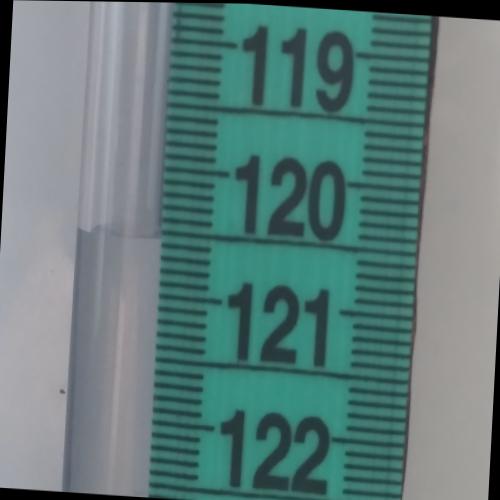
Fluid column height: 120.6 cm